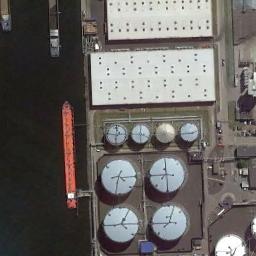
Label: storage_tank